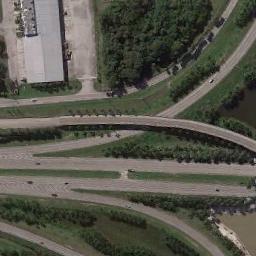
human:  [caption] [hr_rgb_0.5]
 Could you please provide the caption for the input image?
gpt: Many trees are beside the overpass .

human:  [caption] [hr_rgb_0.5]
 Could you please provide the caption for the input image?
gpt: The overpass is next to the grass and some trees .

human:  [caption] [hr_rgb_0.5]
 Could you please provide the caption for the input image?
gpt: Below this overpass is a four-lane highway .

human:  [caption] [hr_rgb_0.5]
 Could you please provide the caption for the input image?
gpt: The overpass is over the roads on the green space and a building is next to the overpass .

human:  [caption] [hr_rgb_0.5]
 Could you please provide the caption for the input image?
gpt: There are some green lawns and trees beside the overpass .